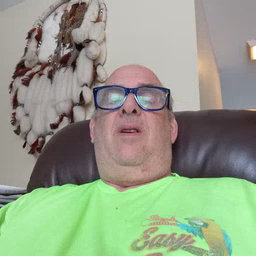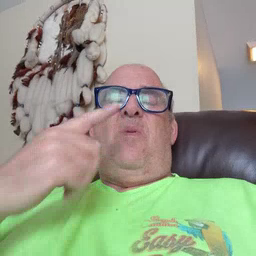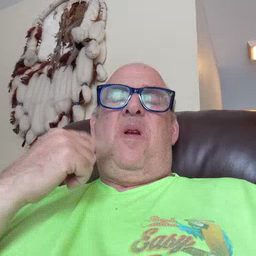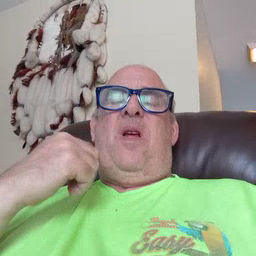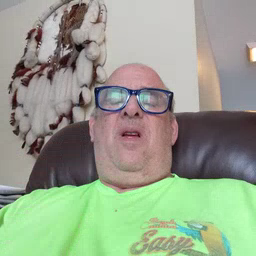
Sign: cry